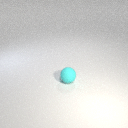
small cyan rubber sphere